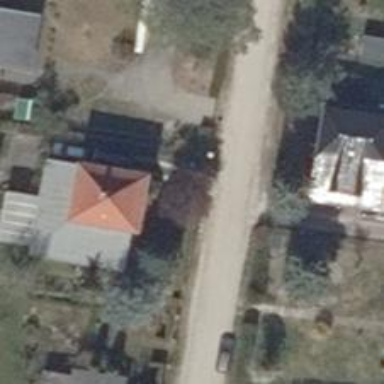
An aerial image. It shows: Driveway.